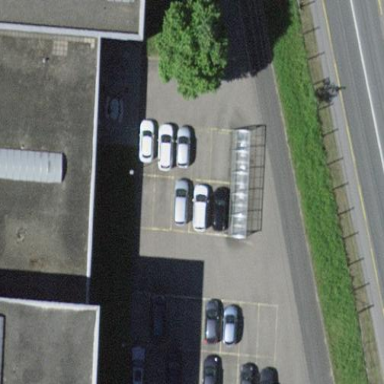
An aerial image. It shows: Parking area with surface.